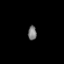
Tissue: prostate
Cell type: Myeloid cells
Senescence score: 0.791
Nuclear area (px): 120
Mean DAPI intensity: 121.858